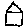
Label: house